【题型】填空题　【知识点】解析几何　【难度】easy
已知 $F_1$、 $F_2$ 是椭圆 $C: \frac{x^2}{25} + \frac{y^2}{16} = 1$ 的两个焦点， 点 $M$ 在 $C$ 上， 则 $|MF_1| \cdot |MF_2|$ 的最大值为 \underline{\quad\quad\quad} .

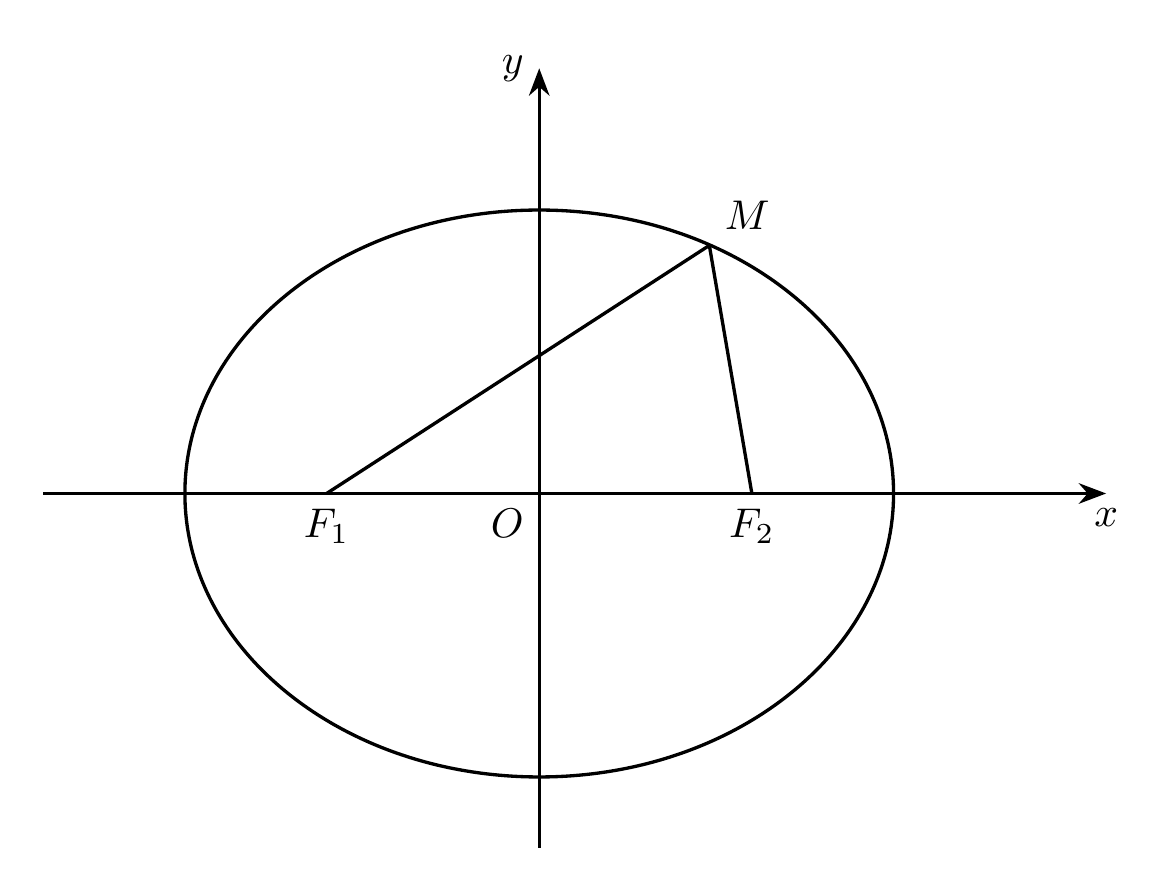
【解答】

【答案】 25

【分析】 根据椭圆的定义结合基本不等式可求得结果 .

【详解】 由 $\frac{x^2}{25} + \frac{y^2}{16} = 1$， 得 $a = 5, b = 4$， \\
因为点 $M$ 在 $C$ 上， 所以 $|MF_1| + |MF_2| = 2a = 10$， \\
所以 $10 = |MF_1| + |MF_2| \ge 2\sqrt{|MF_1| \cdot |MF_2|}$， \\
所以 $5 \ge \sqrt{|MF_1| \cdot |MF_2|}$， 得 $25 \ge |MF_1| \cdot |MF_2|$， 当且仅当 $|MF_1| = |MF_2| = 5$ 时取等号， \\
所以 $|MF_1| \cdot |MF_2|$ 的最大值为 25 . \\
故答案为： 25 .